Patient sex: F
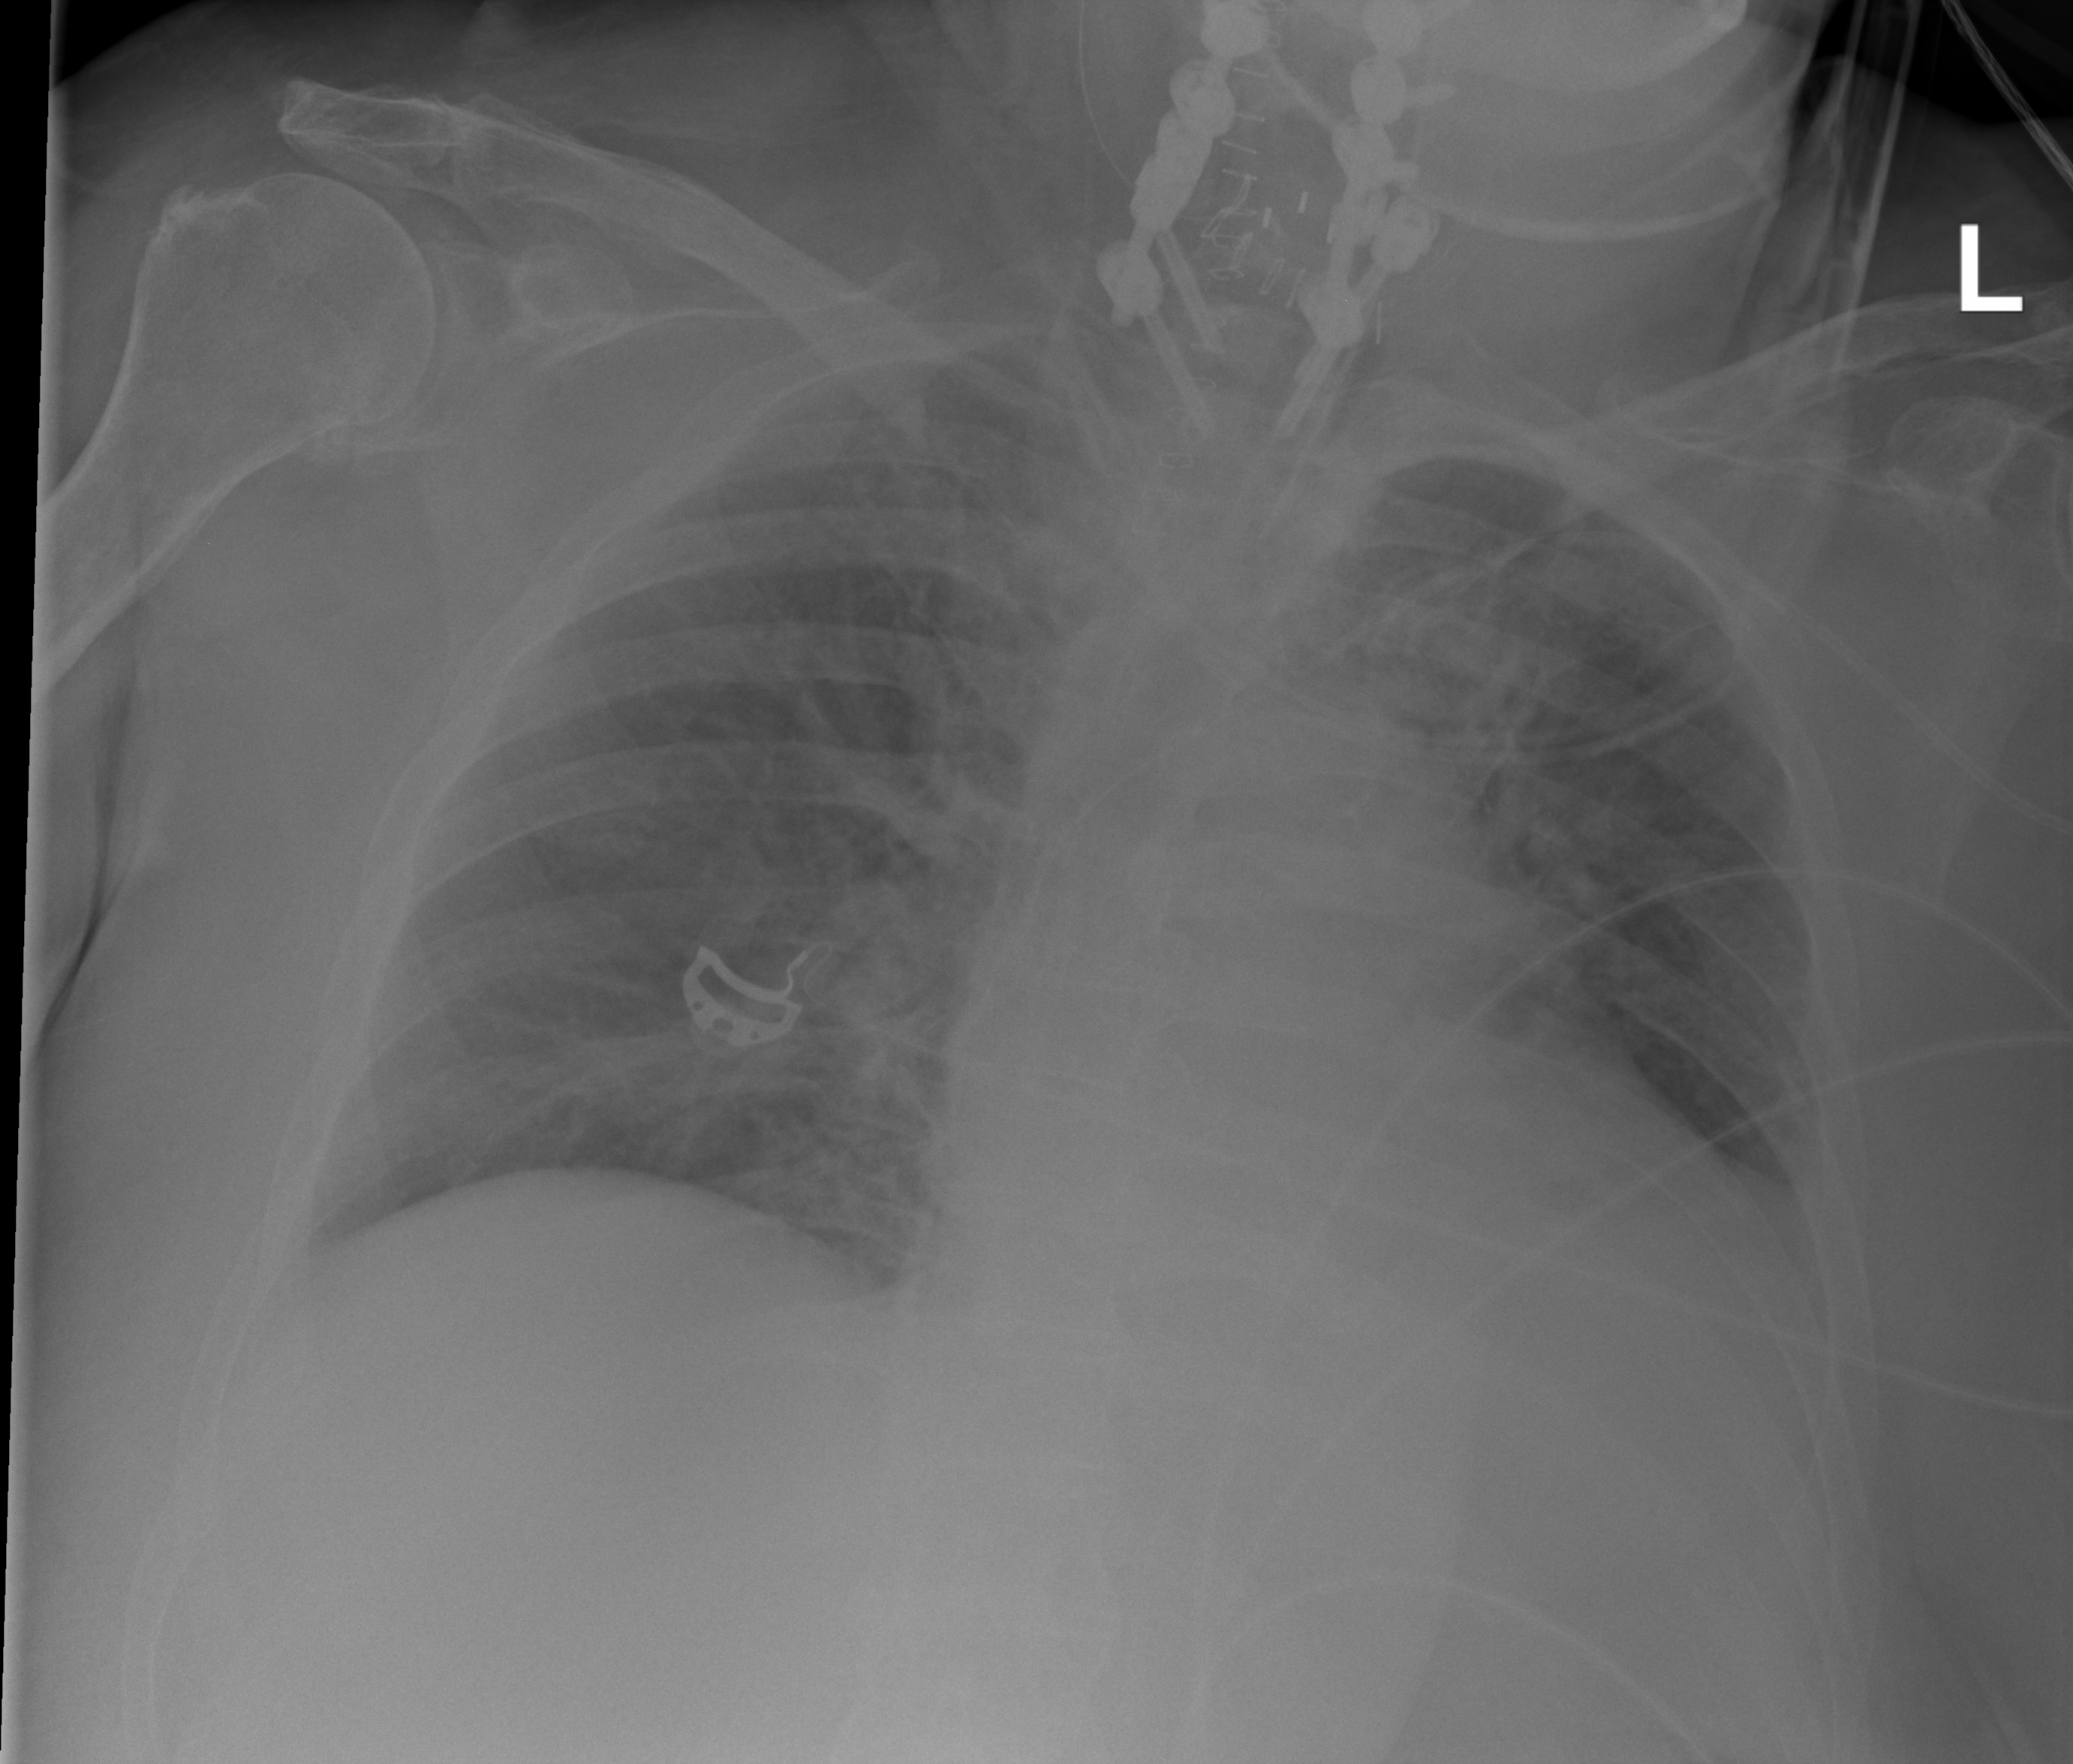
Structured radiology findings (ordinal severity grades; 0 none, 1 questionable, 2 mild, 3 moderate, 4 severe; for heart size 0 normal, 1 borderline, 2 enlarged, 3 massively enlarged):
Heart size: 2
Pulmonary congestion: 3
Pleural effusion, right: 0
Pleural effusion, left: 2
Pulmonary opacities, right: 2
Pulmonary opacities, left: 2
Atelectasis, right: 2
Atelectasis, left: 2